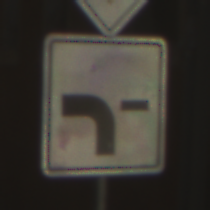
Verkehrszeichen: VerlaufVorfahrtsstrasse6
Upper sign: Vorfahrtsstrasse
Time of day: Midday
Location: Outdoor (Urban)
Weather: Clear
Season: NotSpecified
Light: Natural